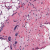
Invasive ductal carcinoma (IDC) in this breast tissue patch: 1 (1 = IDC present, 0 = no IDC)